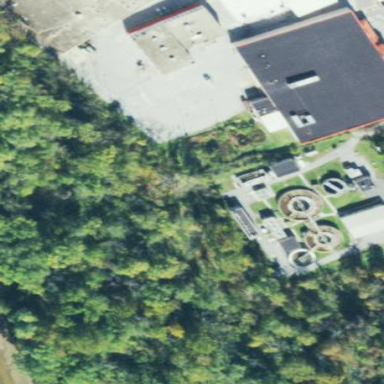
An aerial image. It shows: Wastewater plant.